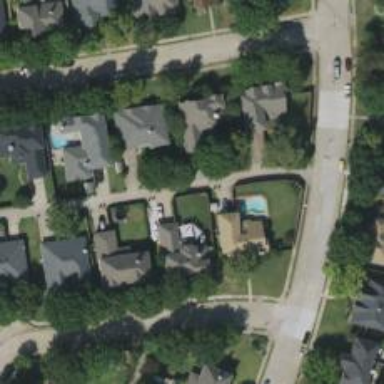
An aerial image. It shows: Alley classified as service road.